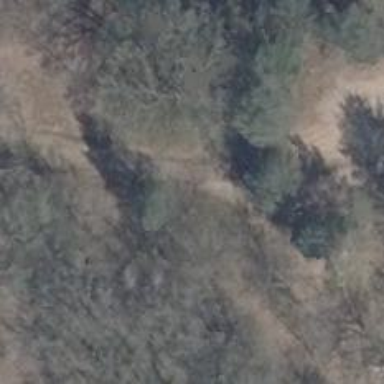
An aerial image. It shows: Path with dirt/sand surface.